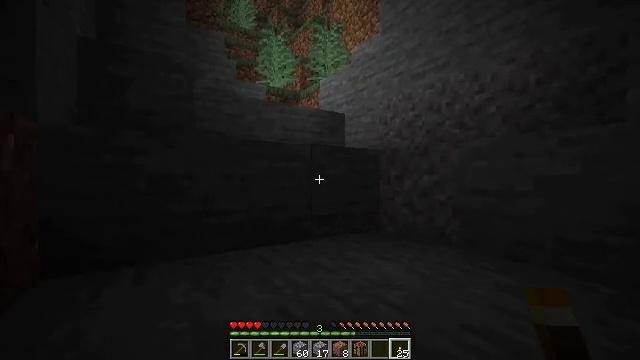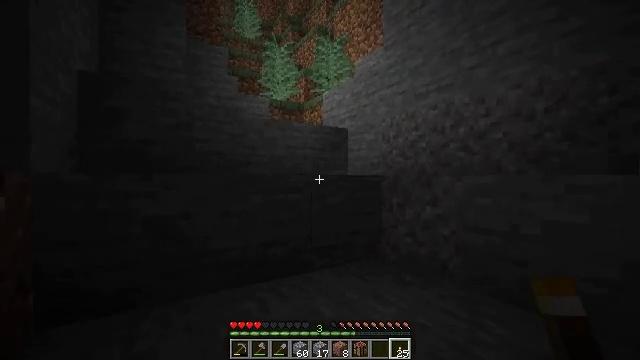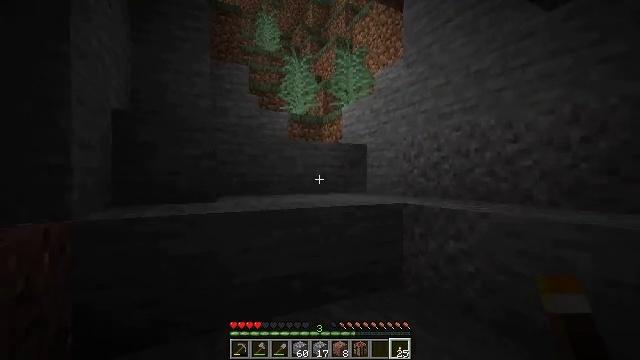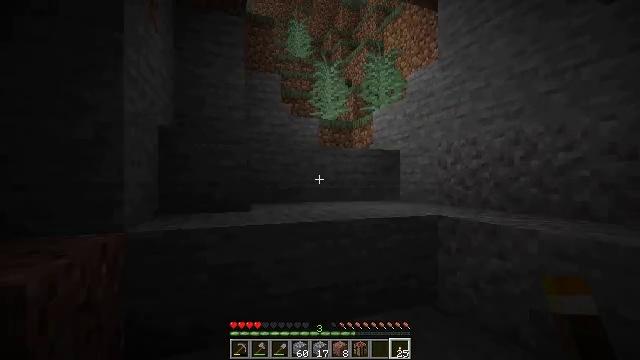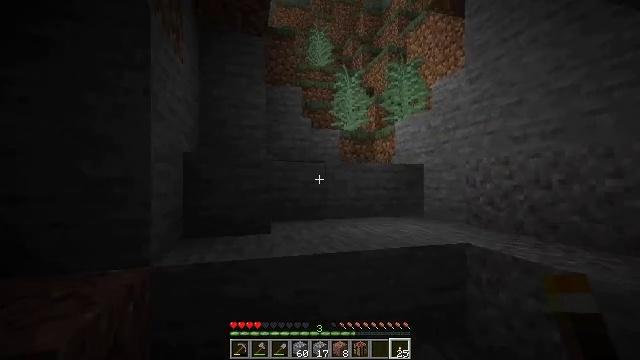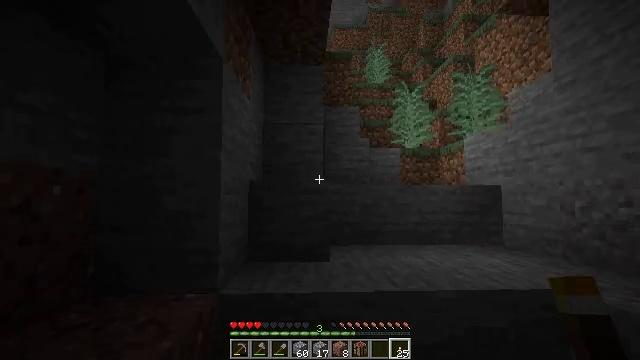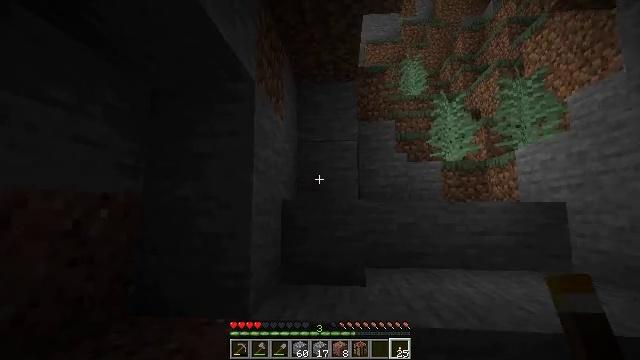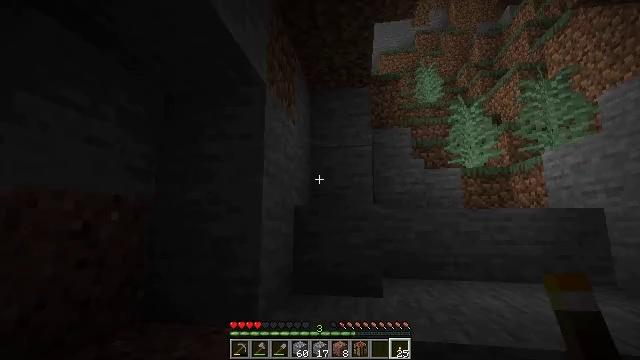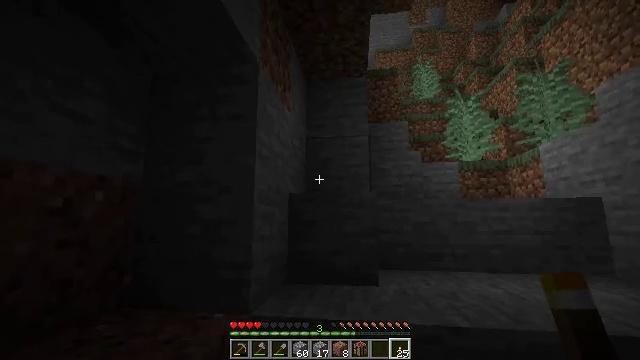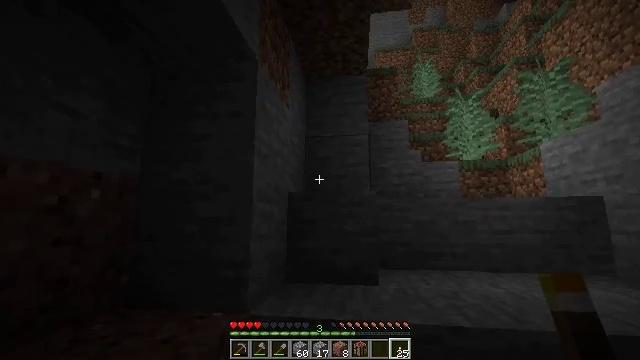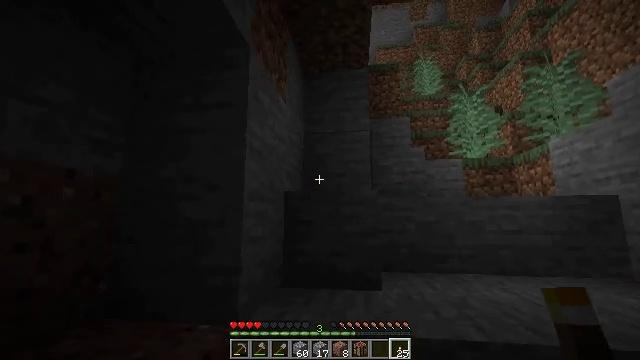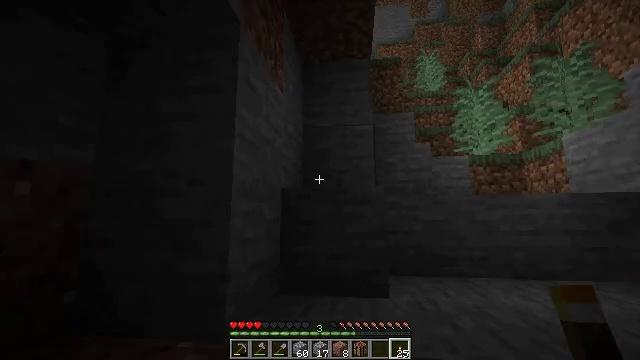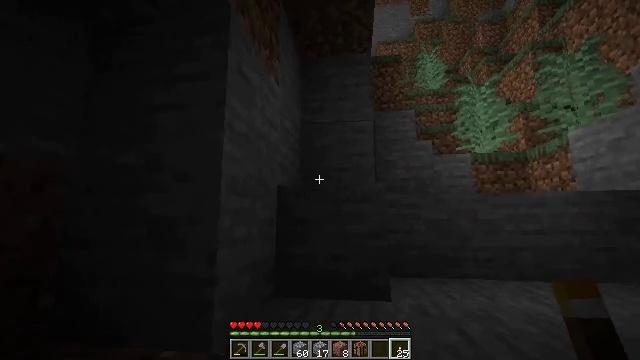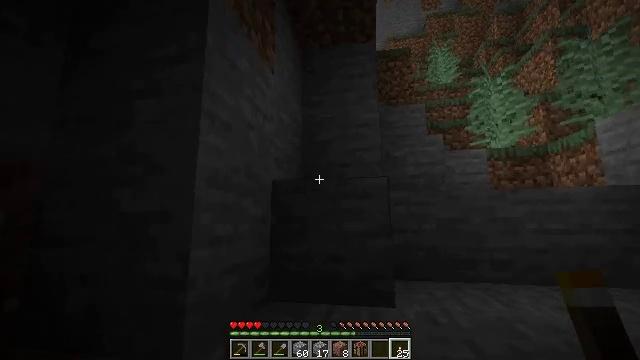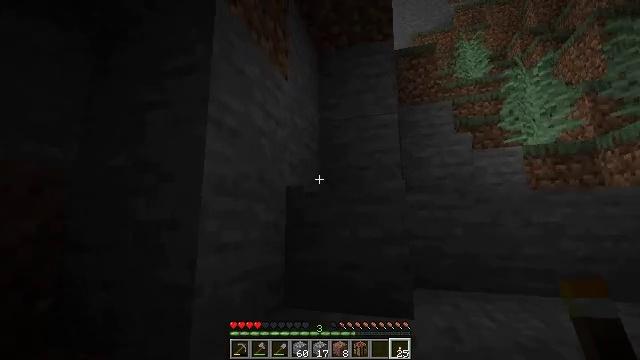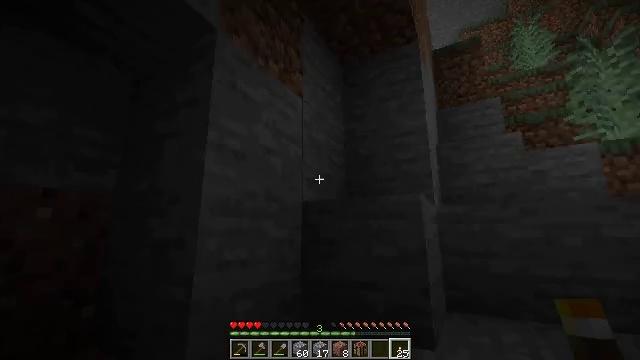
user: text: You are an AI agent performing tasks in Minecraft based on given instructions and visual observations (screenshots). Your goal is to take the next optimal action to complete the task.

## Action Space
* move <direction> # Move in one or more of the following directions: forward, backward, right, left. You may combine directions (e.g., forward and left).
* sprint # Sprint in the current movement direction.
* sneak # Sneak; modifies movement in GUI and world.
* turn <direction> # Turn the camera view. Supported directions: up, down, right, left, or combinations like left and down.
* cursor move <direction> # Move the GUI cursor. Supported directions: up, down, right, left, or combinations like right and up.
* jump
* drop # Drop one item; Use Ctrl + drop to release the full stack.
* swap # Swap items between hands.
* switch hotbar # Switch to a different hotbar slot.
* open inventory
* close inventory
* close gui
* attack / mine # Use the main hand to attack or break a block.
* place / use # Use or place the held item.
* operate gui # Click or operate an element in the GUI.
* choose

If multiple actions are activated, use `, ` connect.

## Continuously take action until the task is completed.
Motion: motion action
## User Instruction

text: Kill the salmon.
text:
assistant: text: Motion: move forward and move right, turn left, jump
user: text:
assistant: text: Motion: move forward and move right, turn left, jump
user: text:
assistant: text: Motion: move forward and move right, turn left, jump
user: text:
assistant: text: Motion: move forward, turn left, jump
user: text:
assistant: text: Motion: move forward, turn left and up
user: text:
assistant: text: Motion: move forward, turn left and up
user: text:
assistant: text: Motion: move forward, turn left and up
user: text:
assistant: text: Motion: move forward
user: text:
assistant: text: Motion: move forward
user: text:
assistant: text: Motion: move forward
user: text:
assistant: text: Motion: move forward
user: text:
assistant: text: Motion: move forward and move right
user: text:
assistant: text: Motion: move right, turn left
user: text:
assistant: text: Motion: move right, turn left
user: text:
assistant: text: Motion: move right, turn left and up
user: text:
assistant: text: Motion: move right, turn left and up
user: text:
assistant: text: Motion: move right, turn left and up
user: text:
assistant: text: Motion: move right, turn left and up
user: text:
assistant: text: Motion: move right, turn left and up
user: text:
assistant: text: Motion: move right
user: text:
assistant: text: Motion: move right
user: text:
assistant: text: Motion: no_op
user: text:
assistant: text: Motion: no_op
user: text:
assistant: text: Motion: turn right
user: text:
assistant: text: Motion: turn left and down
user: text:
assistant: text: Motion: turn left and down
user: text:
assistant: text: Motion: turn left and down
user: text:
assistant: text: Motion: turn left and down
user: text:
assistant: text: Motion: turn left and down
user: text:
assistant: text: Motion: turn left and down